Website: apple
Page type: address-validator
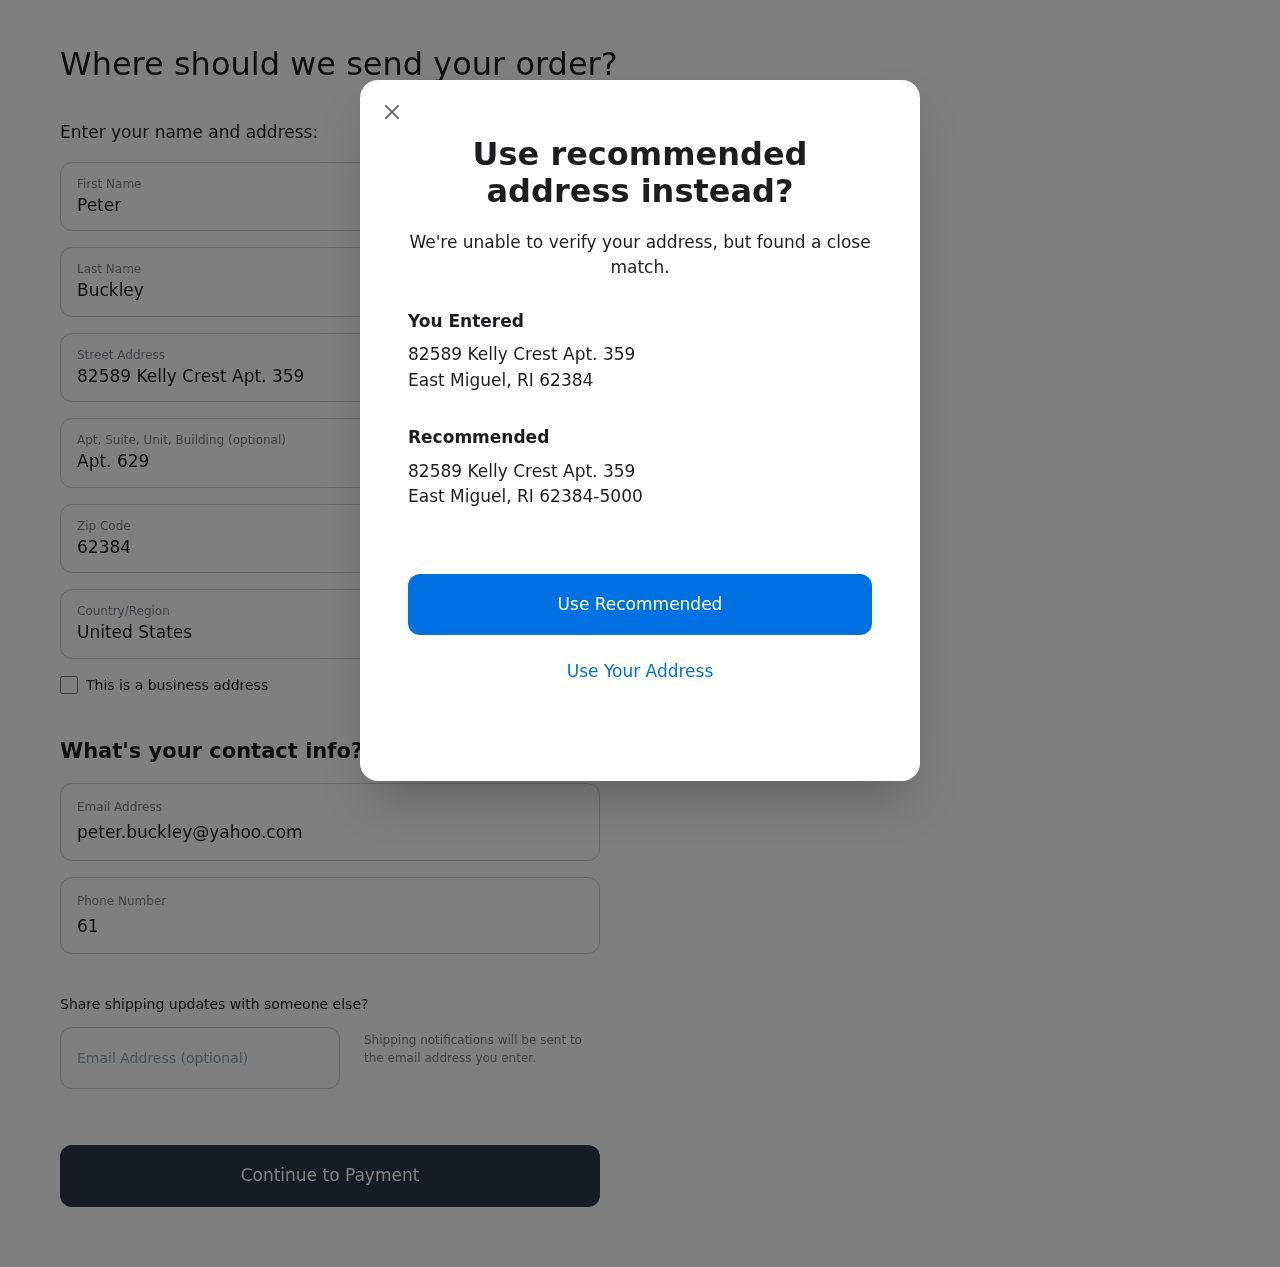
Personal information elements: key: PII_CITY
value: East Miguel
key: PII_COUNTRY
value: United States
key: PII_EMAIL
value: peter.buckley@yahoo.com
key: PII_FIRSTNAME
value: Peter
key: PII_GIFT_EMAIL
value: mdiaz@hotmail.com
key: PII_LASTNAME
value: Buckley
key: PII_PHONE
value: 6158384551
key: PII_POSTCODE
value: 62384
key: PII_POSTCODE_FULL
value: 62384-5000
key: PII_STATE_ABBR
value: RI
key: PII_STREET
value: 82589 Kelly Crest Apt. 359
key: PII_STREET2
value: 82589 Kelly Crest Apt. 359
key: PII_STREET2
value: Apt. 629
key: PII_CITY2
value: East Miguel
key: PII_STATE_ABBR2
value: RI